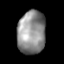
Tissue: lung
Cell type: Epithelial cells
Senescence score: 0.2409
Nuclear area (px): 1192
Mean DAPI intensity: 142.424